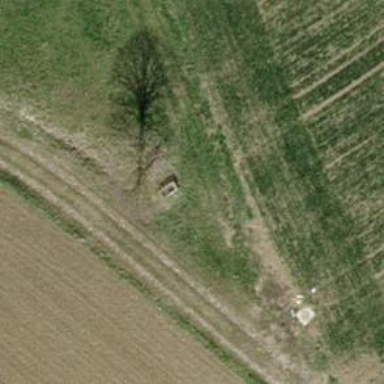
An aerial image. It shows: Bench.